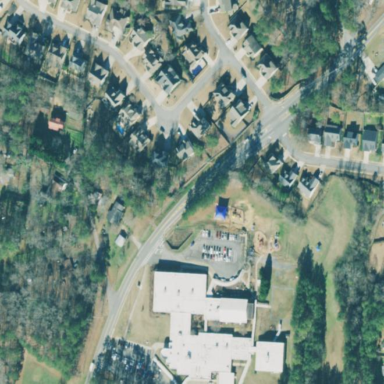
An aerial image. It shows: School.